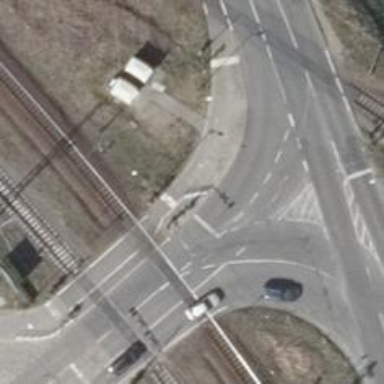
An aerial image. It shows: Full railway crossing barrier.